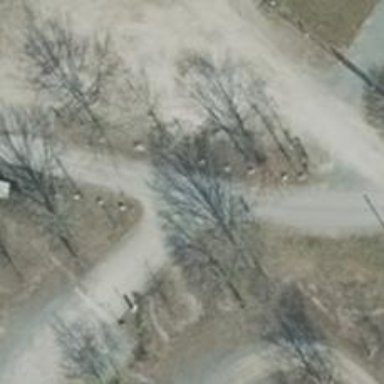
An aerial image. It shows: Unclassified road with paved surface.